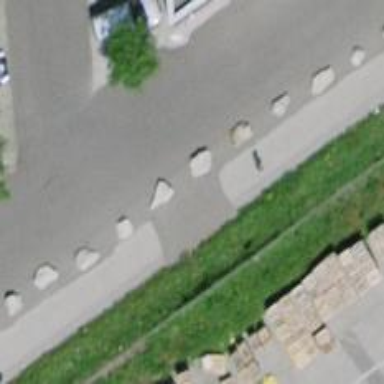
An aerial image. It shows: Block barrier.